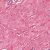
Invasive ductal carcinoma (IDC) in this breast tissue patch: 0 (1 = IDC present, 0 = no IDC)